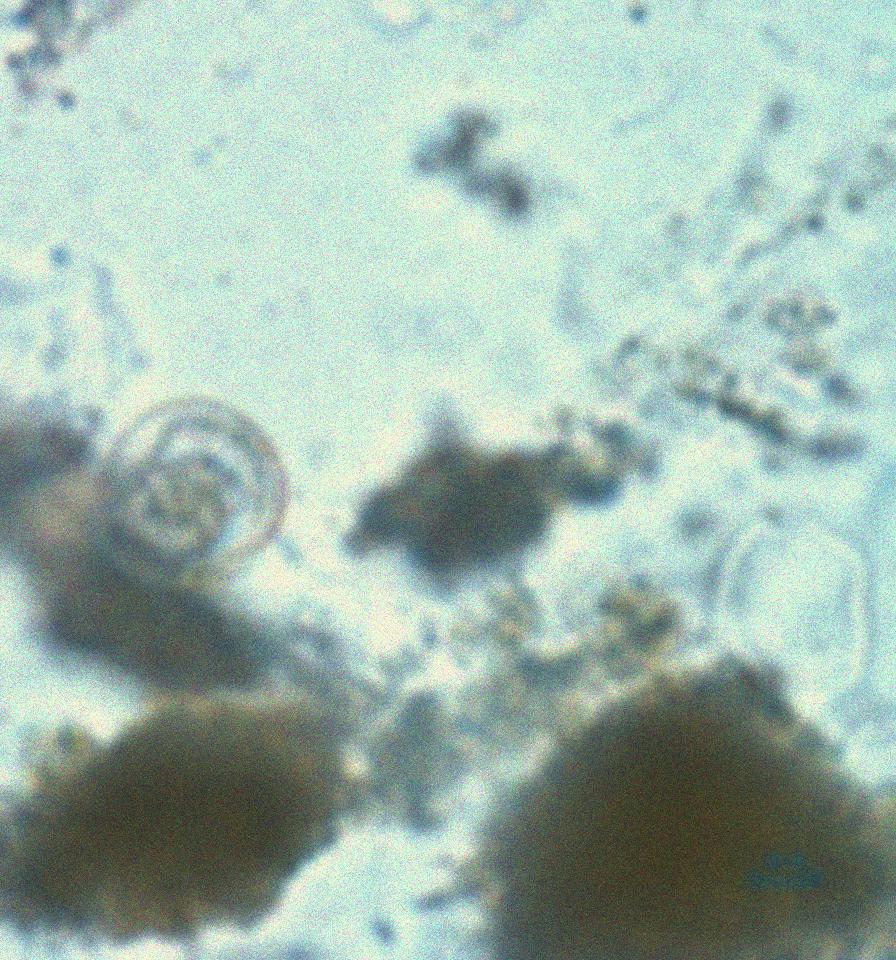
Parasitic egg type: Hymenolepis nana